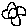
Label: flower